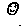
Label: smiley face